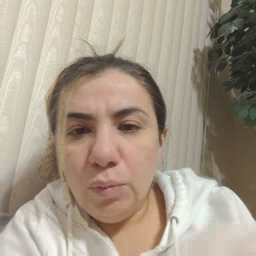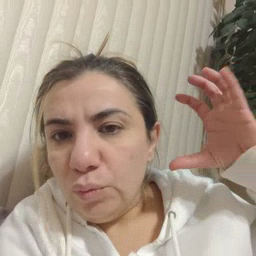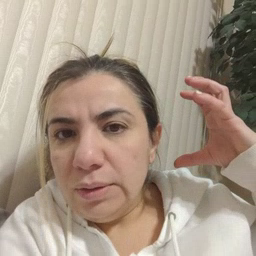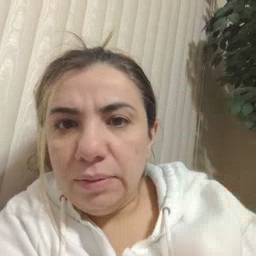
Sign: radio